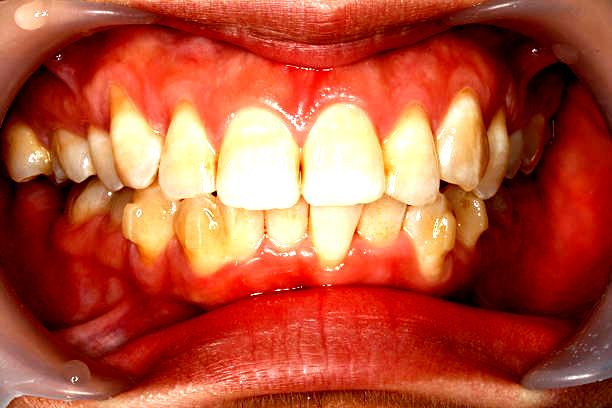
Condition: Gingivitis